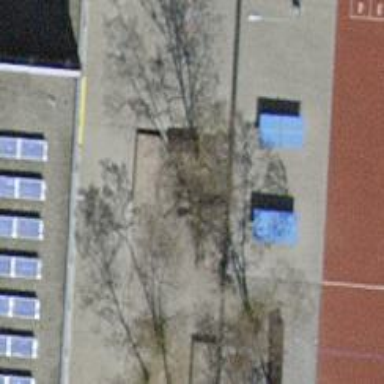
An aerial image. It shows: Urban tree of the Fagus genus.